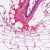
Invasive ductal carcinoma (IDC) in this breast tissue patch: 0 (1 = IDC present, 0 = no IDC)